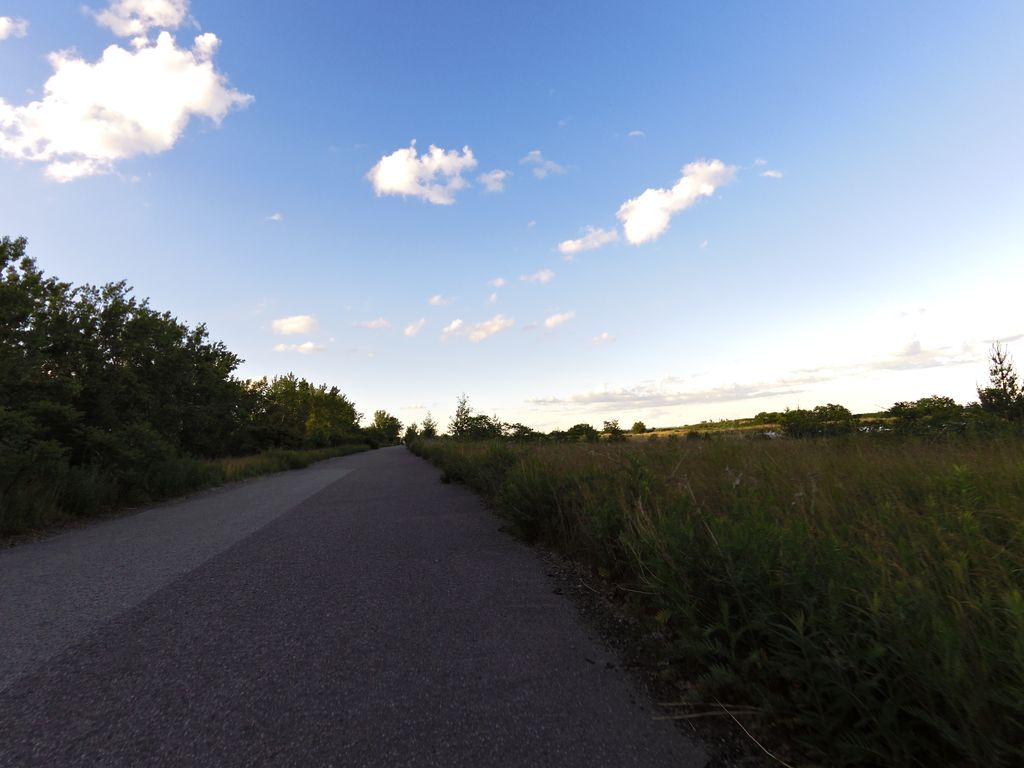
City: toronto